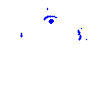
Particle: pion